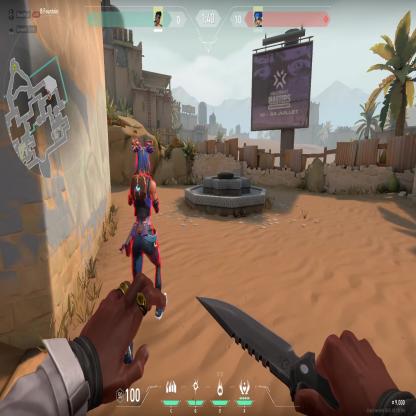
Label: enemy